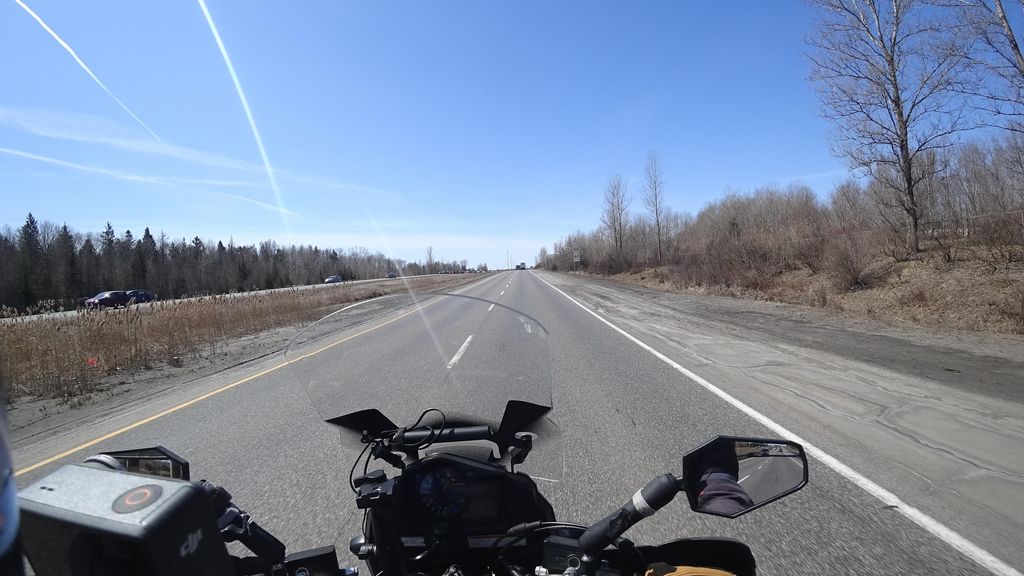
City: quebec_city